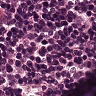
Metastatic tissue present: no